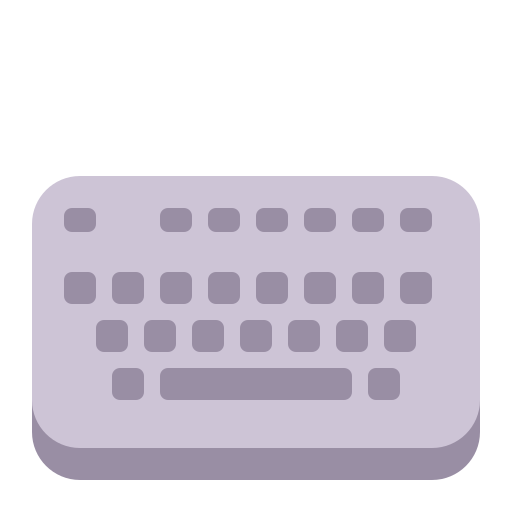
keyboard flat